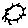
Label: sun